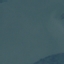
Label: SeaLake